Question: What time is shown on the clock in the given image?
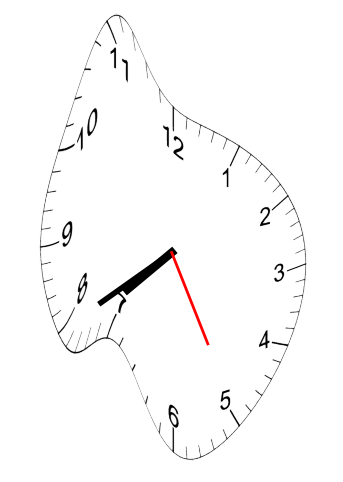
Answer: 07:39:25